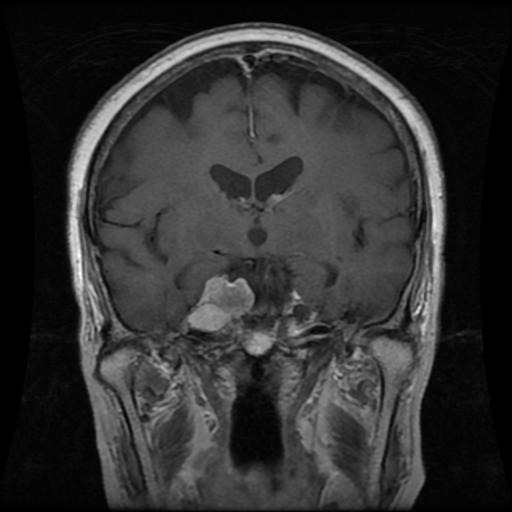
Label: meningioma